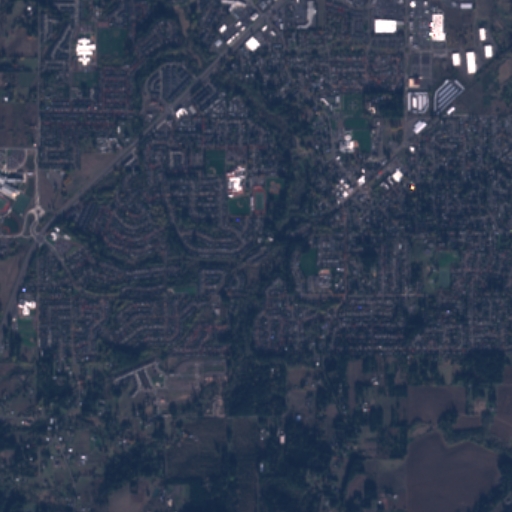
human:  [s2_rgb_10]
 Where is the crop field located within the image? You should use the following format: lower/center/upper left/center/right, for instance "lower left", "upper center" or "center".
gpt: The crop field is located in the upper left of the image.
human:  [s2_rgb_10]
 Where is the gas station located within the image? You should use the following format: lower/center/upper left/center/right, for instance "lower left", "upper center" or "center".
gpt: The gas station is located in the upper center of the image.
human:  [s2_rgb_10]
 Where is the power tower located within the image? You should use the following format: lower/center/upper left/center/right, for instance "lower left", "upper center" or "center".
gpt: The power tower is located in the upper right of the image.
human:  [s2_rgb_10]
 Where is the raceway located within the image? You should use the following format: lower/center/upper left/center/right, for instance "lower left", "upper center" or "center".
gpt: The raceway is located in the lower left of the image.
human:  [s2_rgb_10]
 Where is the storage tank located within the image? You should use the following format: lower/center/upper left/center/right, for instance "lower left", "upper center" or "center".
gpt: The storage tank is located in the center right of the image.
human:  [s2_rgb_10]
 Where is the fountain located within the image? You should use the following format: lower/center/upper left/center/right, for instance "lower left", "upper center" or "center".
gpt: The fountain is located in the upper right of the image.
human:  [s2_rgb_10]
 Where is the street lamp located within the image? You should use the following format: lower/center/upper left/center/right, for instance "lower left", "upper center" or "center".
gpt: The street lamp is located in the center right of the image.
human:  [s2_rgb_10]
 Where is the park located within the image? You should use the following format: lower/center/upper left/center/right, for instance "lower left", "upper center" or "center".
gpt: There is no park in the image.